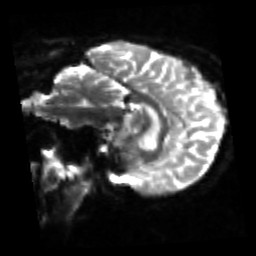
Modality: sbref
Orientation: sagittal
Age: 55
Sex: female
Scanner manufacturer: siemens
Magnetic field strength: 3 T
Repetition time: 4.71 s
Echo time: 0.0906 s